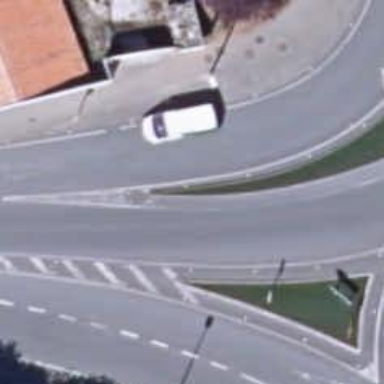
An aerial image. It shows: Road with "give way" sign.